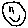
Label: smiley face